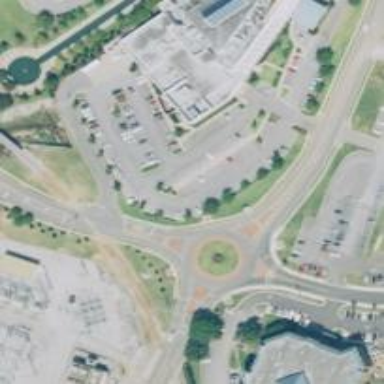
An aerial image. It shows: Roundabout at tertiary road junction.